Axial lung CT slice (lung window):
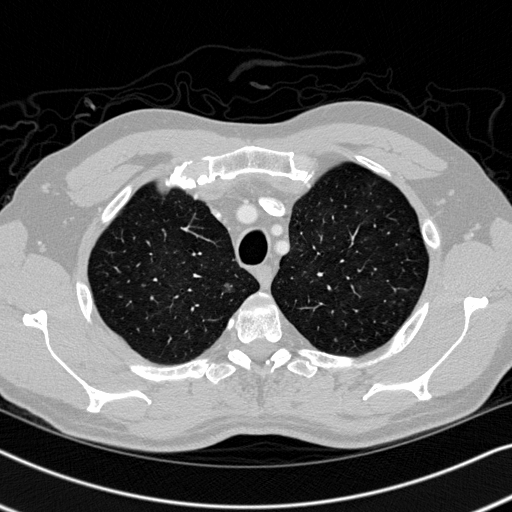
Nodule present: yes
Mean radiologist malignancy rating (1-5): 2.5